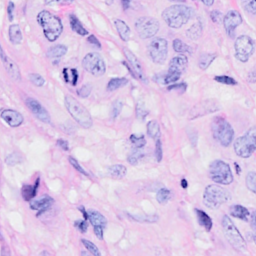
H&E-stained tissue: Breast